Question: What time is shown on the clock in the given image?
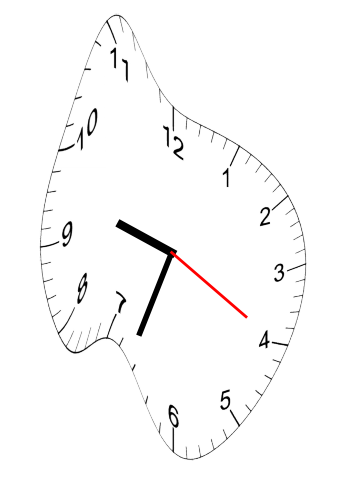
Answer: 09:33:20